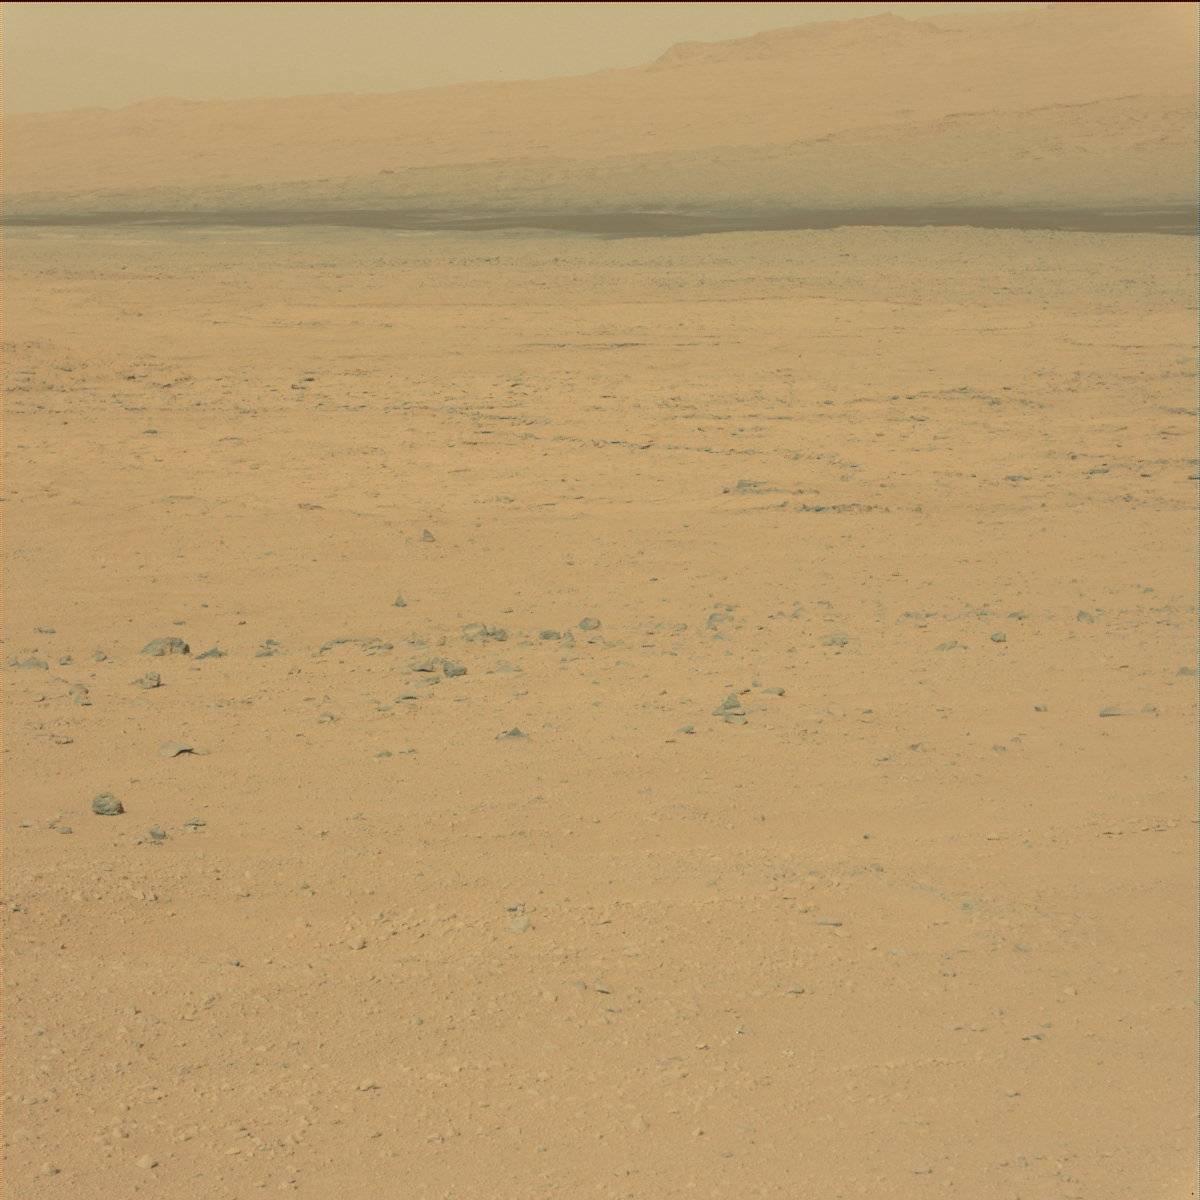
Terrain classes present: Bedrock, Ridge, Rock, Sand / Soil, Sky